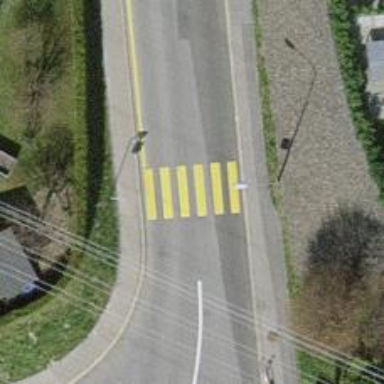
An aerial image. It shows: Marked road crossing.